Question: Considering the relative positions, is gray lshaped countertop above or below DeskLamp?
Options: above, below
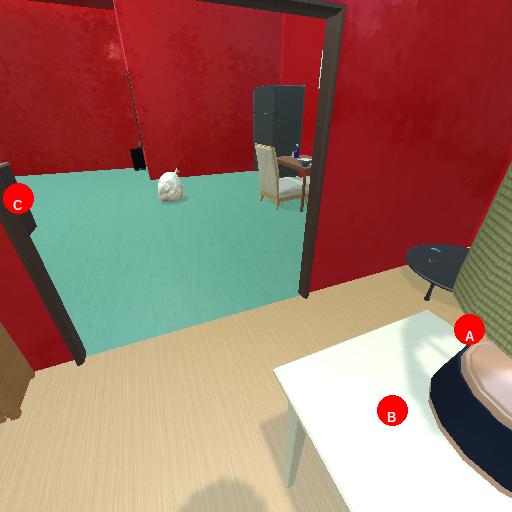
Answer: above